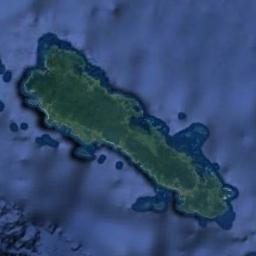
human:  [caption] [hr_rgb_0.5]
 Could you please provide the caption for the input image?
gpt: The archipelago with some islands of different sizes is surrounded by light blue waters .

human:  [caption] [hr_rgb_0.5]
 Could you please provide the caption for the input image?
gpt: Long strip of green island surrounded by blue water .

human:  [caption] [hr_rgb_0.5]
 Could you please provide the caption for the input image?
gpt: The island is surrounded by water .

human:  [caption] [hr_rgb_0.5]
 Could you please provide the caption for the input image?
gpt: The two islands in the picture have different sizes .

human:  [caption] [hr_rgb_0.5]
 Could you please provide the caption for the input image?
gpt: The long and green island is on a blue sea .